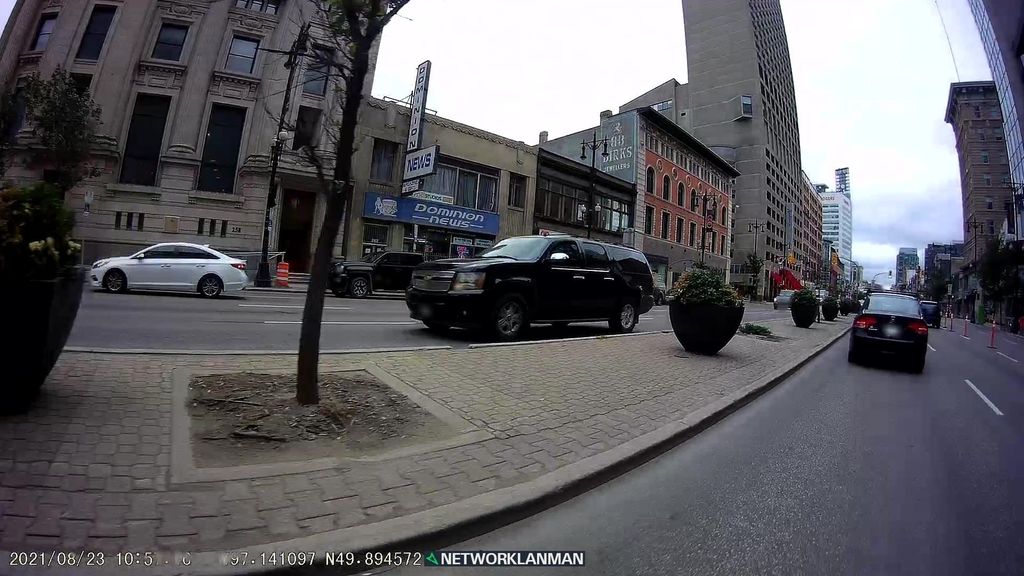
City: winnipeg